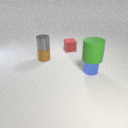
small blue metal cylinder below large green rubber cylinder